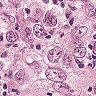
Metastatic tissue present: yes